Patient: sex M, age 26
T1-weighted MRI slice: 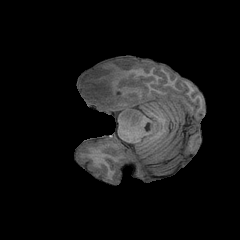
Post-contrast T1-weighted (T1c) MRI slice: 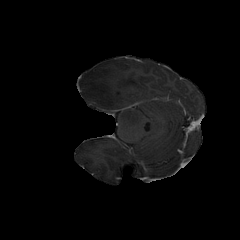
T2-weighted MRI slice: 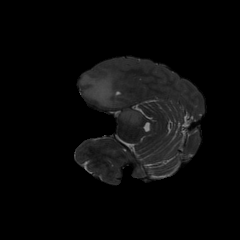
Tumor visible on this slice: yes
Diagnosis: Astrocytoma, IDH-mutant
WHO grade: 3